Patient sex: M
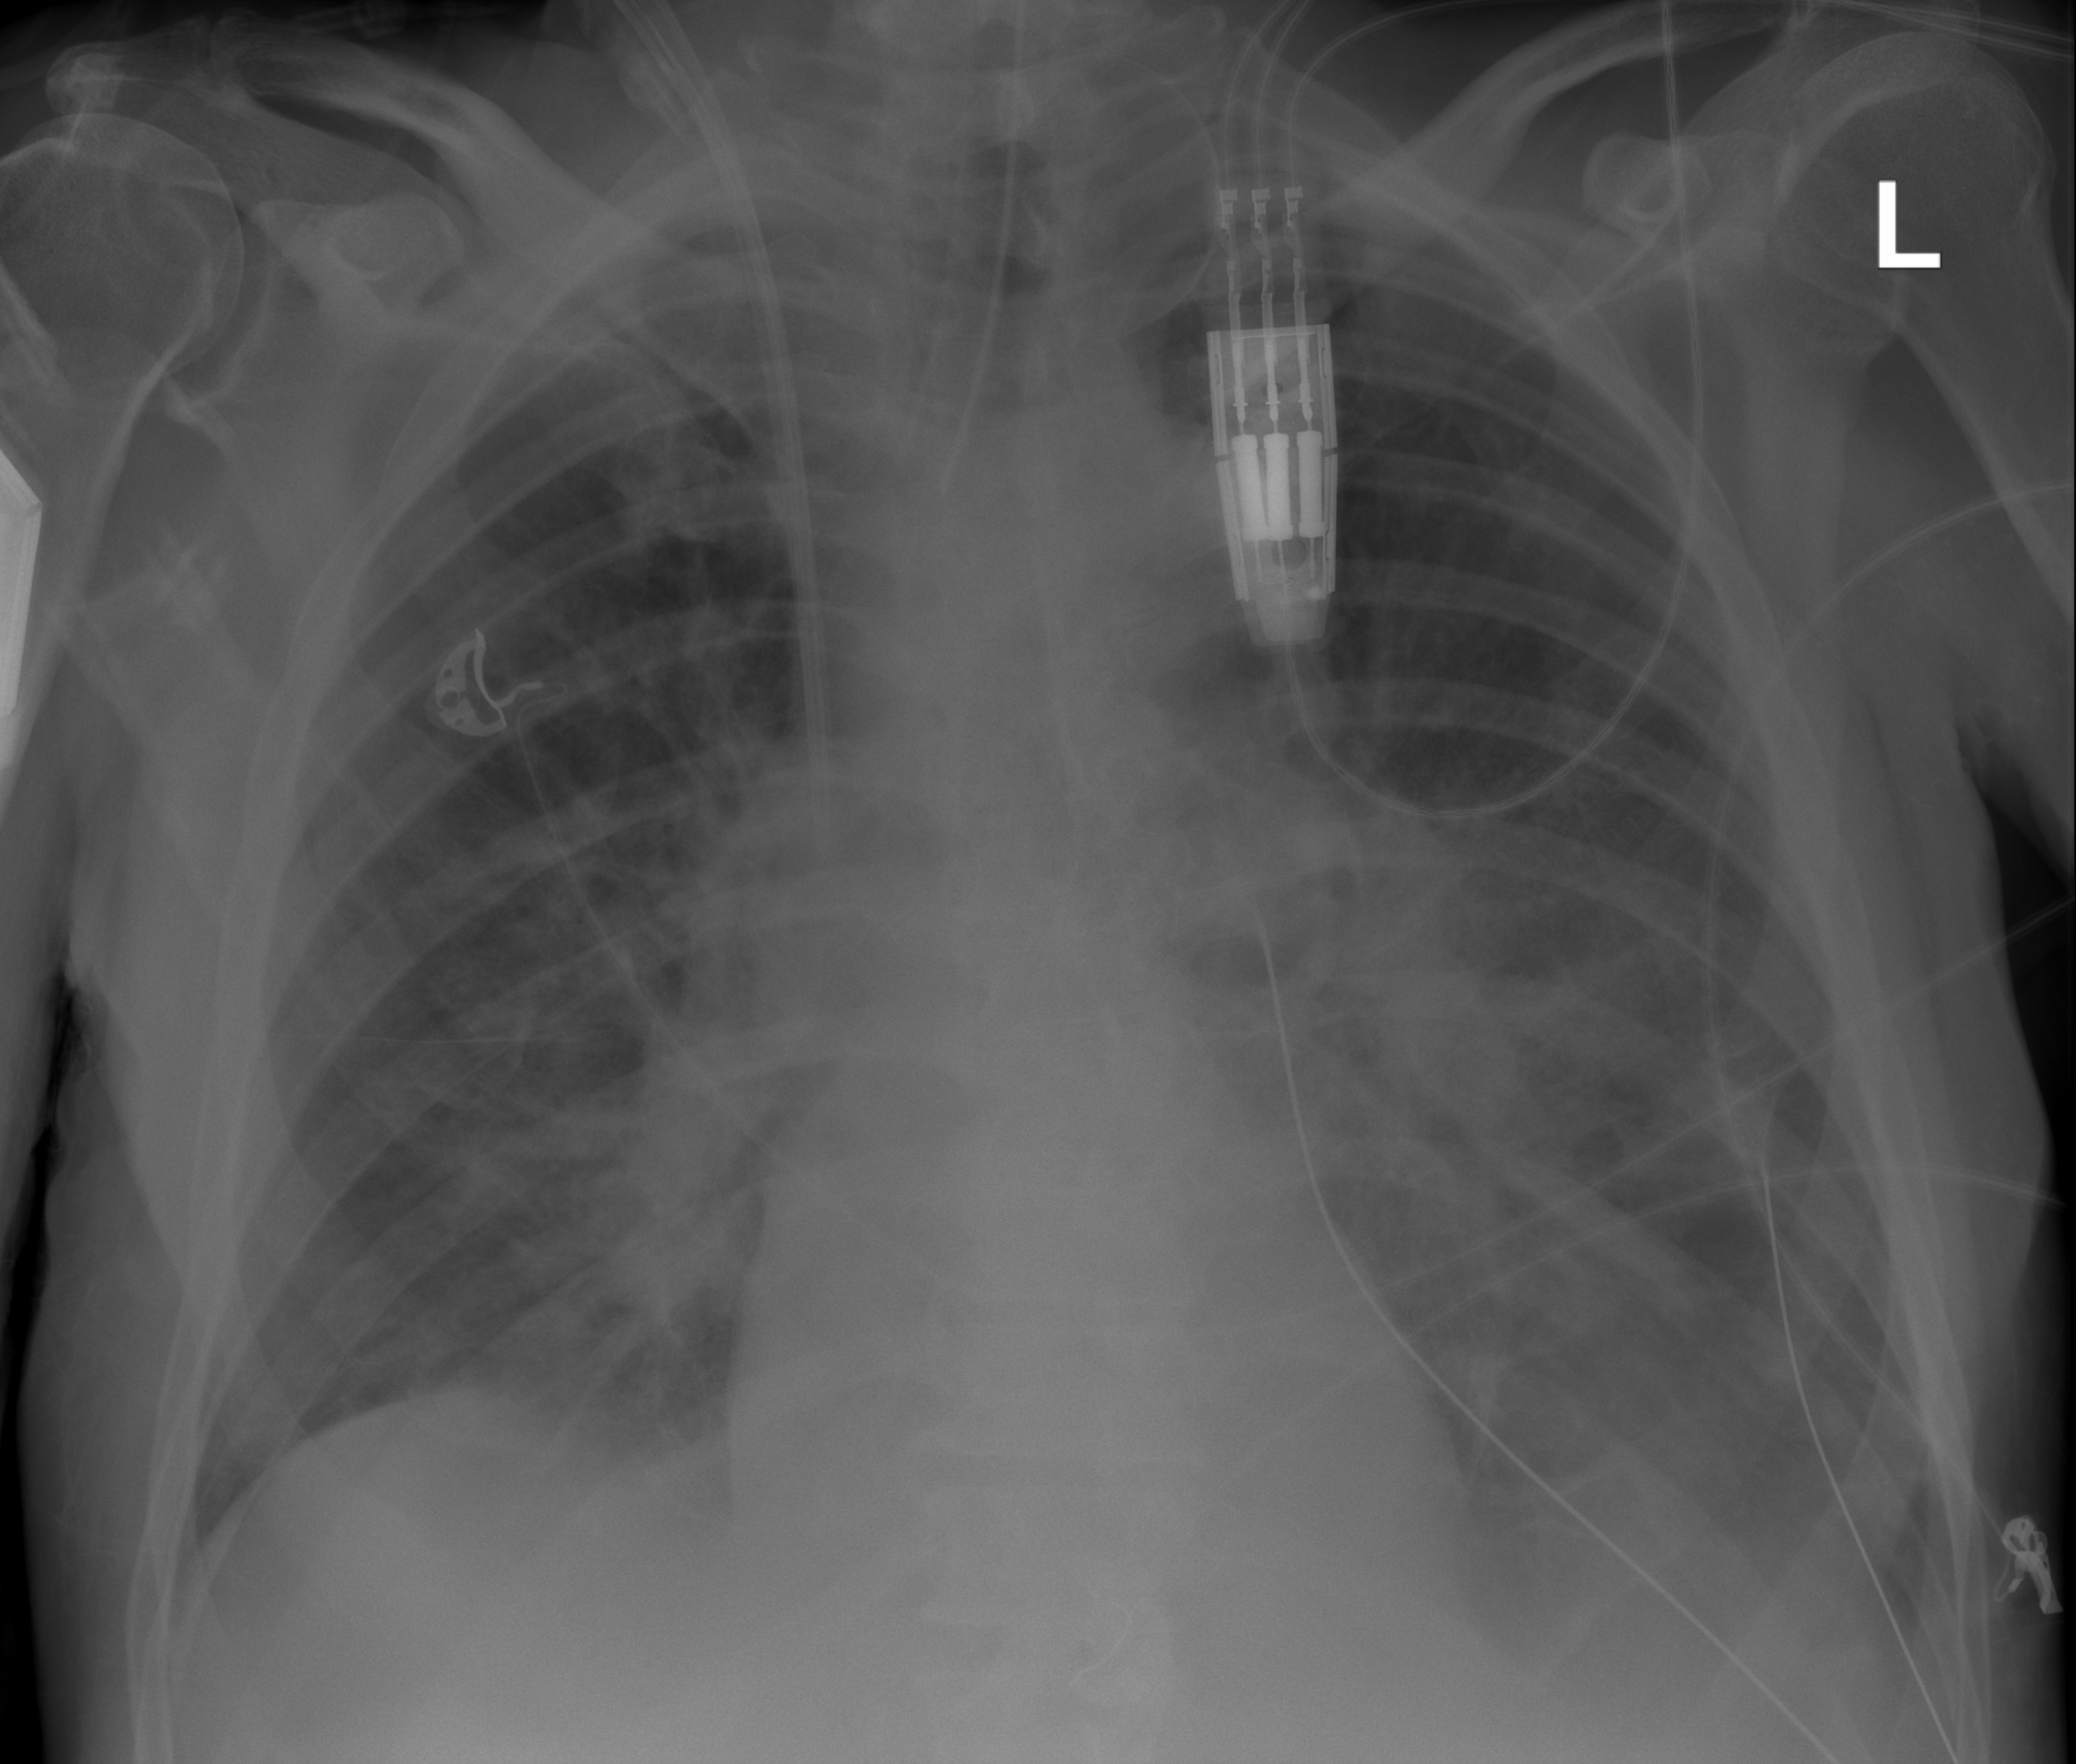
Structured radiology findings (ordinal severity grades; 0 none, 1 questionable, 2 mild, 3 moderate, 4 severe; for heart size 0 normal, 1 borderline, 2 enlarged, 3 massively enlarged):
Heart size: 0
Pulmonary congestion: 2
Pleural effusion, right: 0
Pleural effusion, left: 3
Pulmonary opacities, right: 2
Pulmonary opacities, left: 1
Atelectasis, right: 2
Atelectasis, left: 2